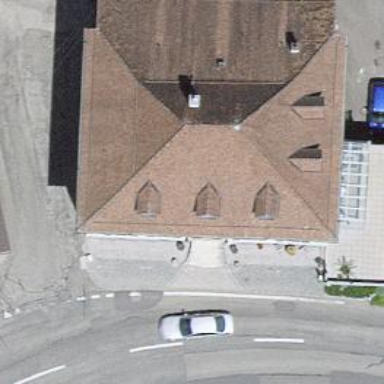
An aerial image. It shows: Restaurant.